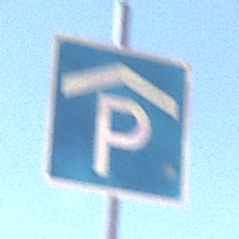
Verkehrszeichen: Parkhaus
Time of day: Midday
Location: Outdoor (Nature)
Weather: Clear
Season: NotSpecified
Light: Natural